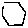
Label: hexagon